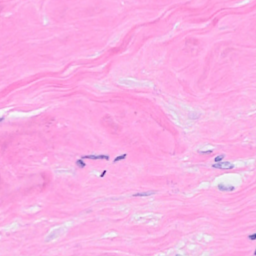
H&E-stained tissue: Breast